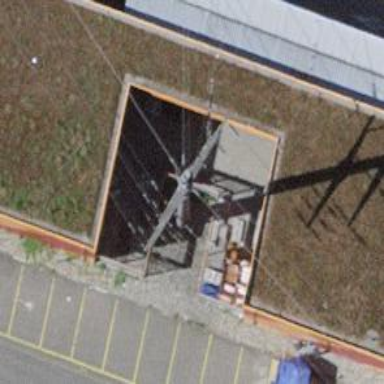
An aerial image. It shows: Power line with three cables in bay configuration.